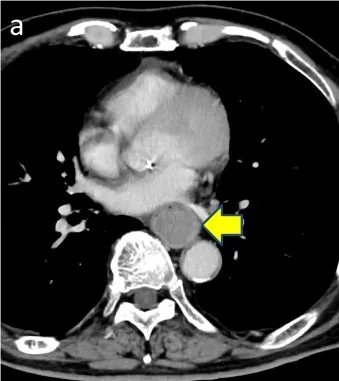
A) CT scan showed large mass in the lower esophagus.
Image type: radiology (ct)